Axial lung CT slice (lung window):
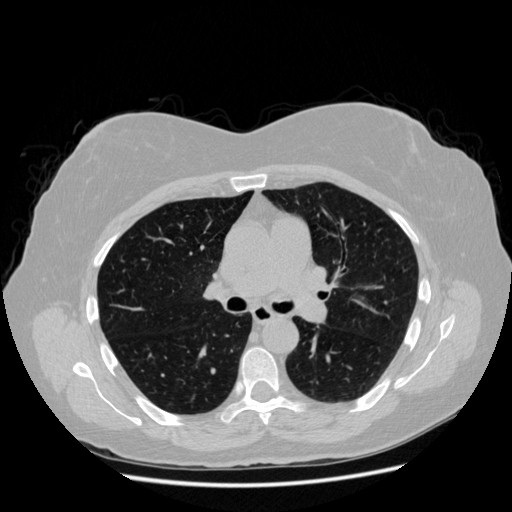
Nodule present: no